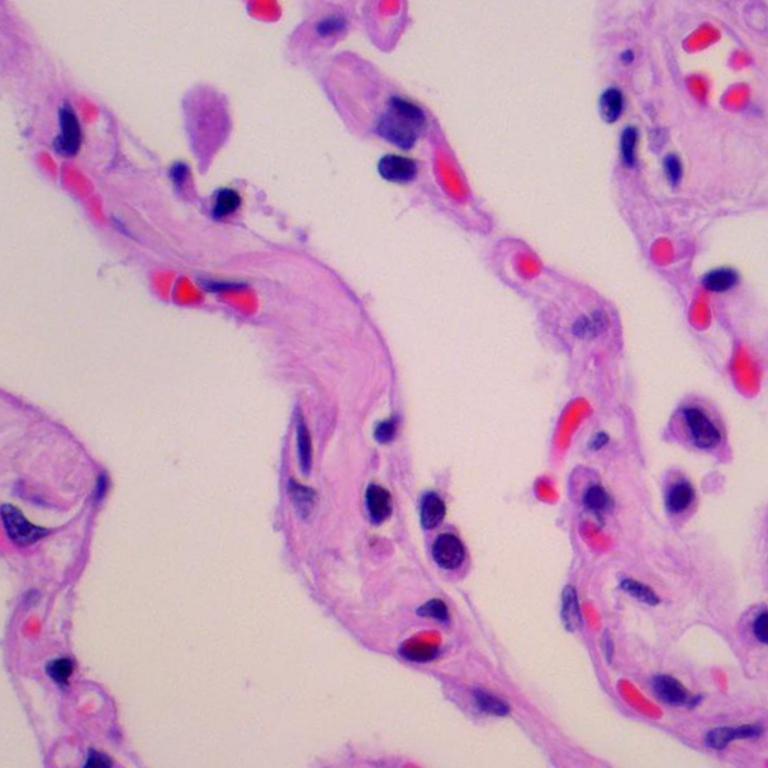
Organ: lung
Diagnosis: benign